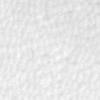
Label: no_change